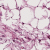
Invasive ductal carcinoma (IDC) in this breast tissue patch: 0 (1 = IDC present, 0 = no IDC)